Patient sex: M
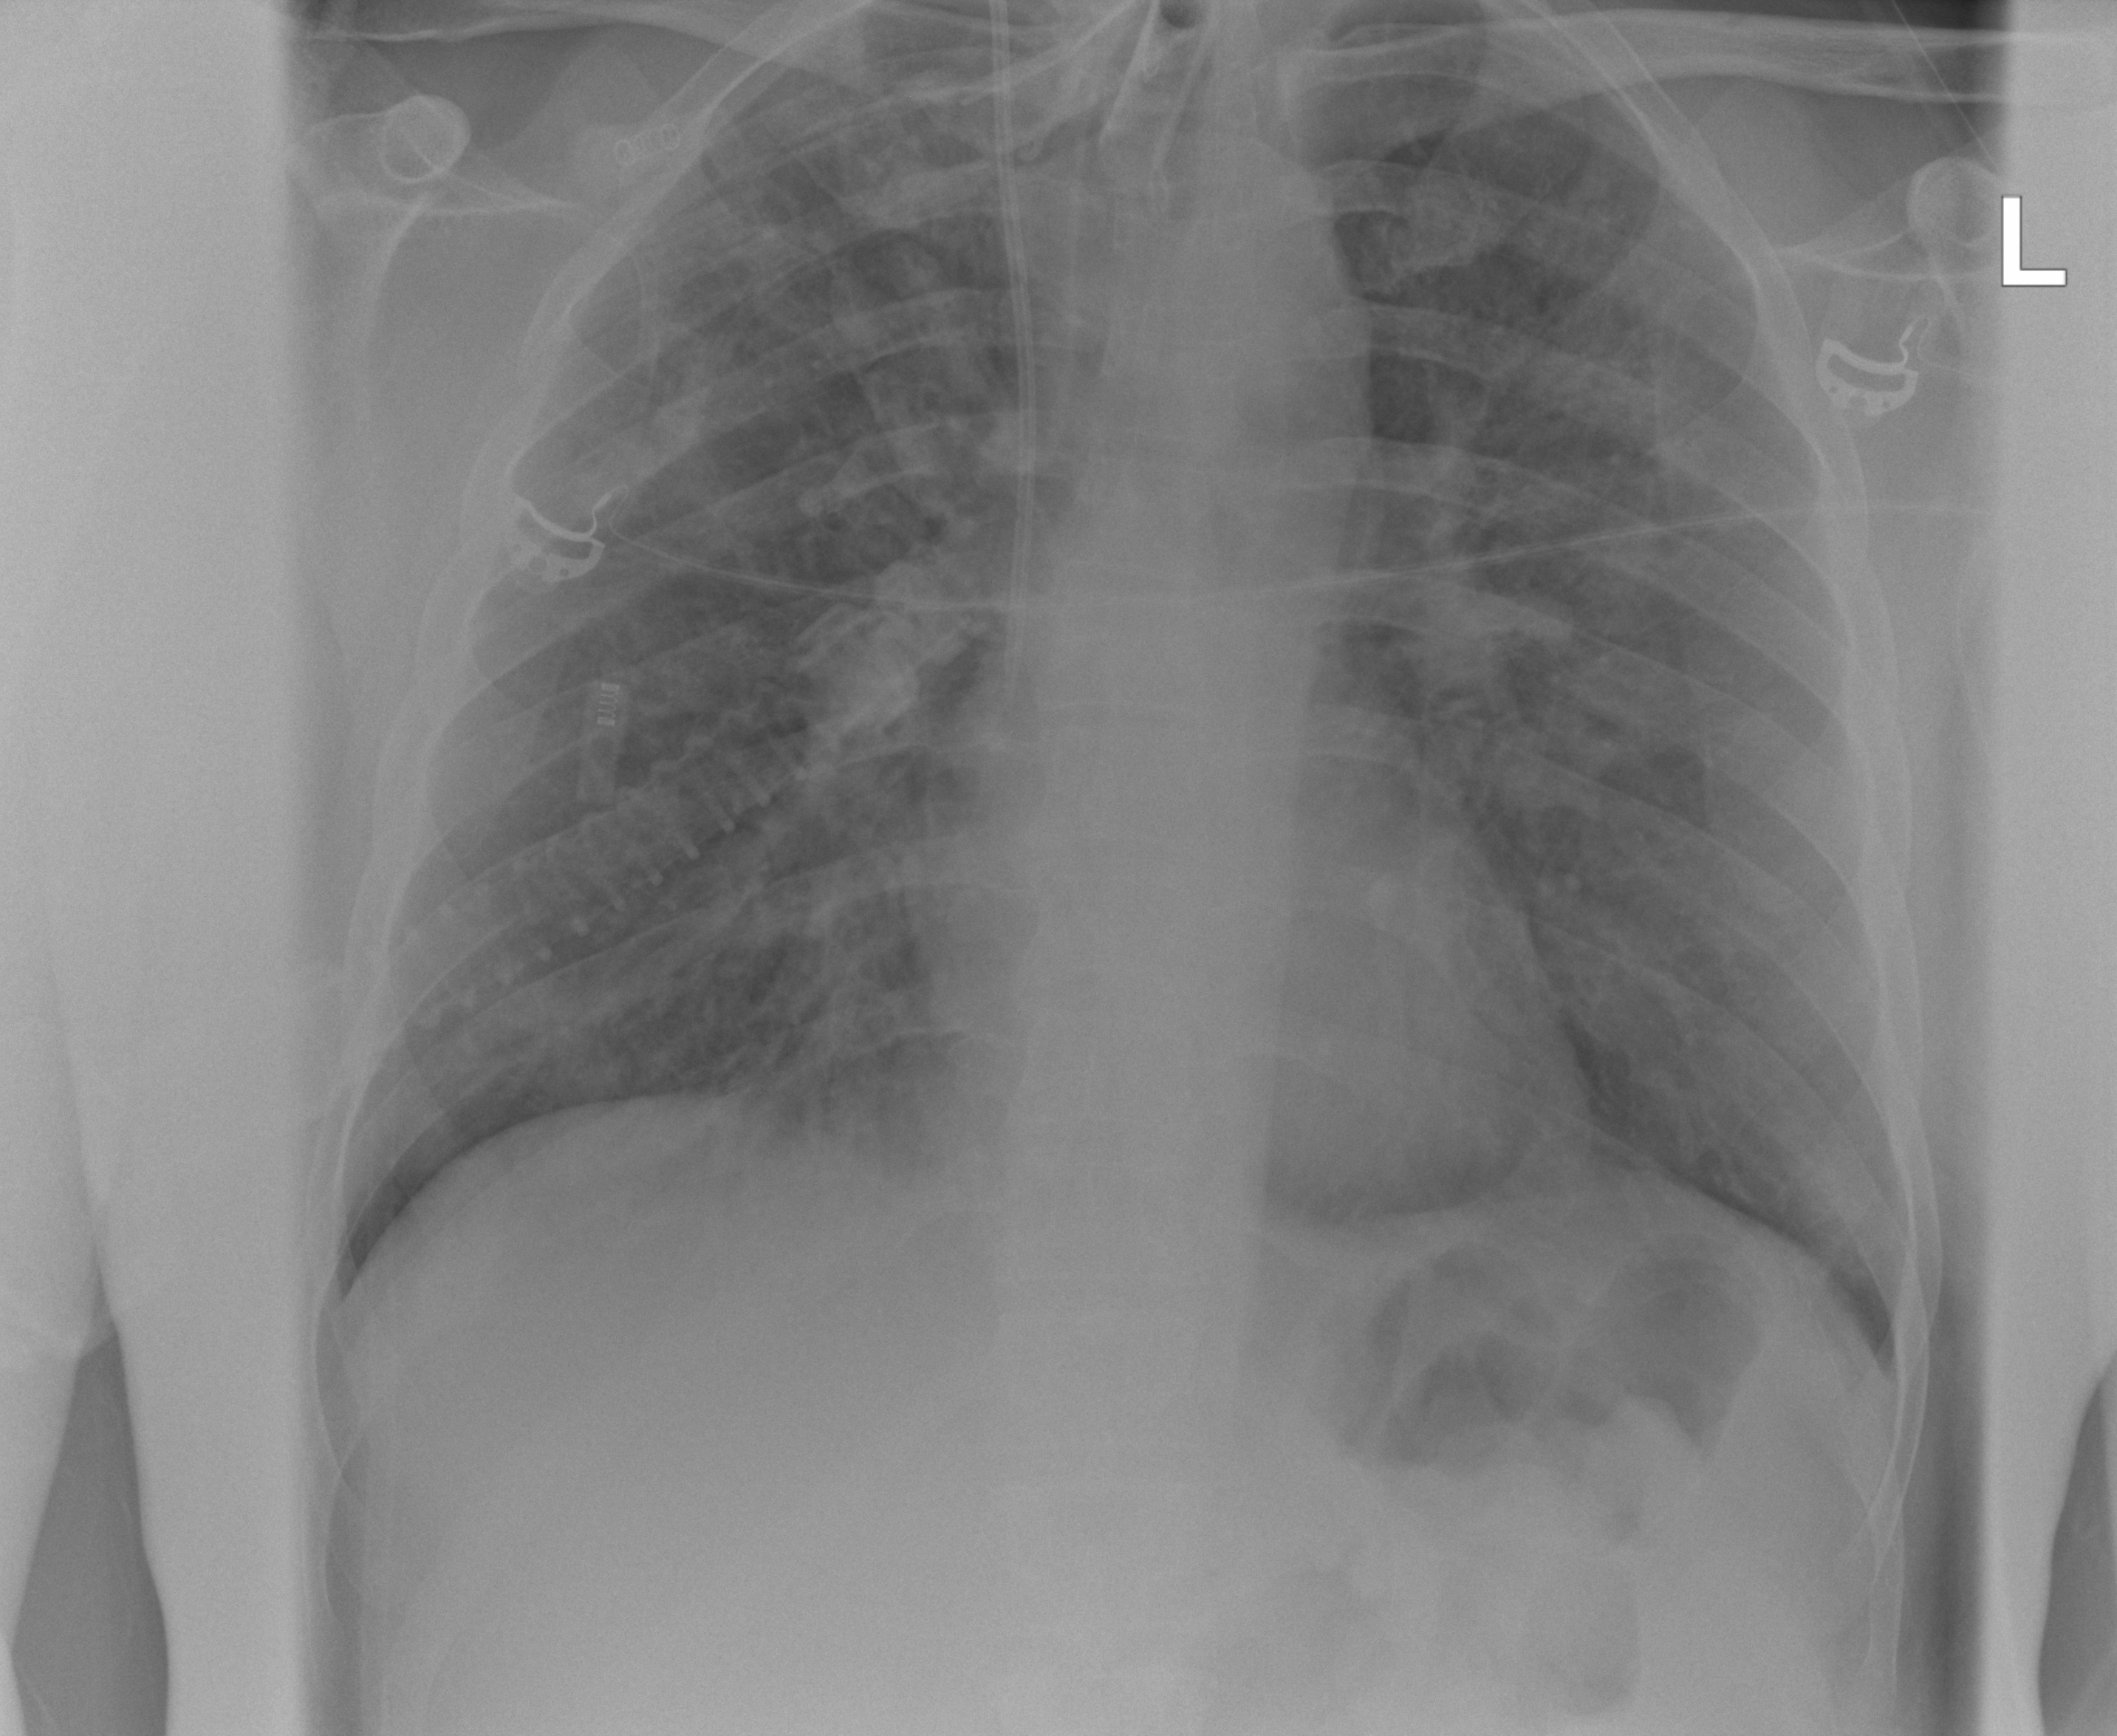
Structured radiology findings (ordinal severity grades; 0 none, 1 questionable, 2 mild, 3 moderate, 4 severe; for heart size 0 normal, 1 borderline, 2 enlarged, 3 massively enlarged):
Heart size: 0
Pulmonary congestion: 2
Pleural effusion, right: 0
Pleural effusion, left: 0
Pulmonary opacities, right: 3
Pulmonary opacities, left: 3
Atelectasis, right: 2
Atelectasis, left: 2